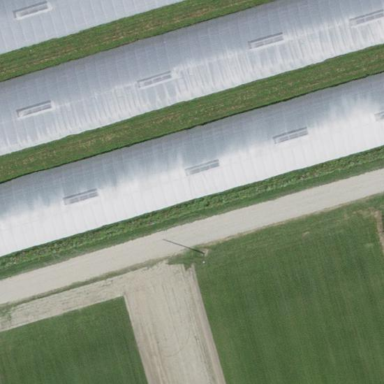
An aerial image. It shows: Greenhouse.